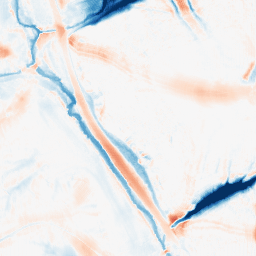
Category: morphological
Decomposition family: tophat_combined
Decomposition parameters: size: 20
Upsampling method: fft_zeropad
Upsampling parameters: scale: 2
Upsampling scale: 2